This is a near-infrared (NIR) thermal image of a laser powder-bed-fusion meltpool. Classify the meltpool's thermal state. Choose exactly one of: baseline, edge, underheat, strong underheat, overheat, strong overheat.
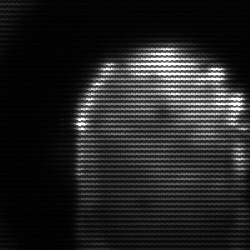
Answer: baseline